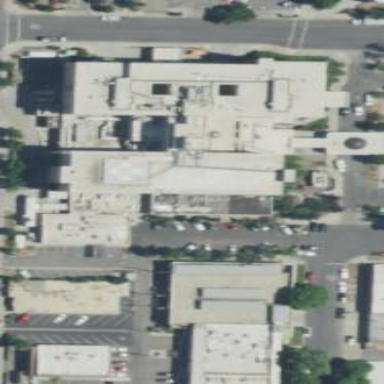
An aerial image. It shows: Hospital building.